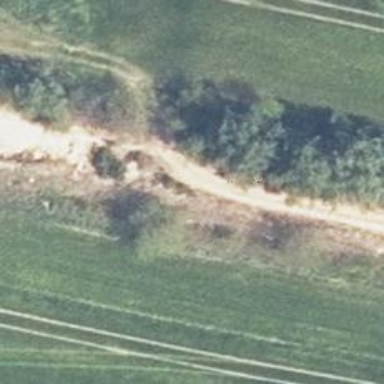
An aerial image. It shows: Track road.